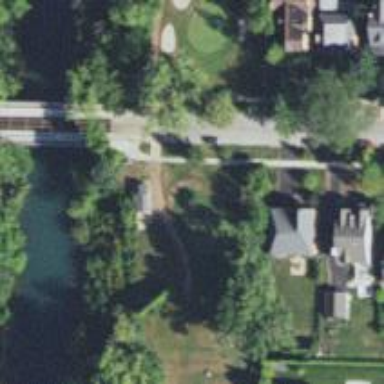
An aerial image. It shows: Pathway for golfing.